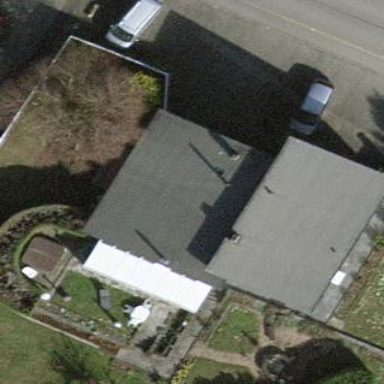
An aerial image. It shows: Detached building.